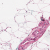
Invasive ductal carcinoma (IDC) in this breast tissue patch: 0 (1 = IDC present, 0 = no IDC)